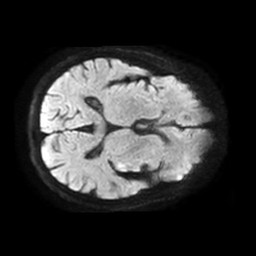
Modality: TRACE
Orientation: axial
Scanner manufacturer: philips
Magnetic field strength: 1.5 T
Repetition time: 3.409 s
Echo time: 0.06922 s